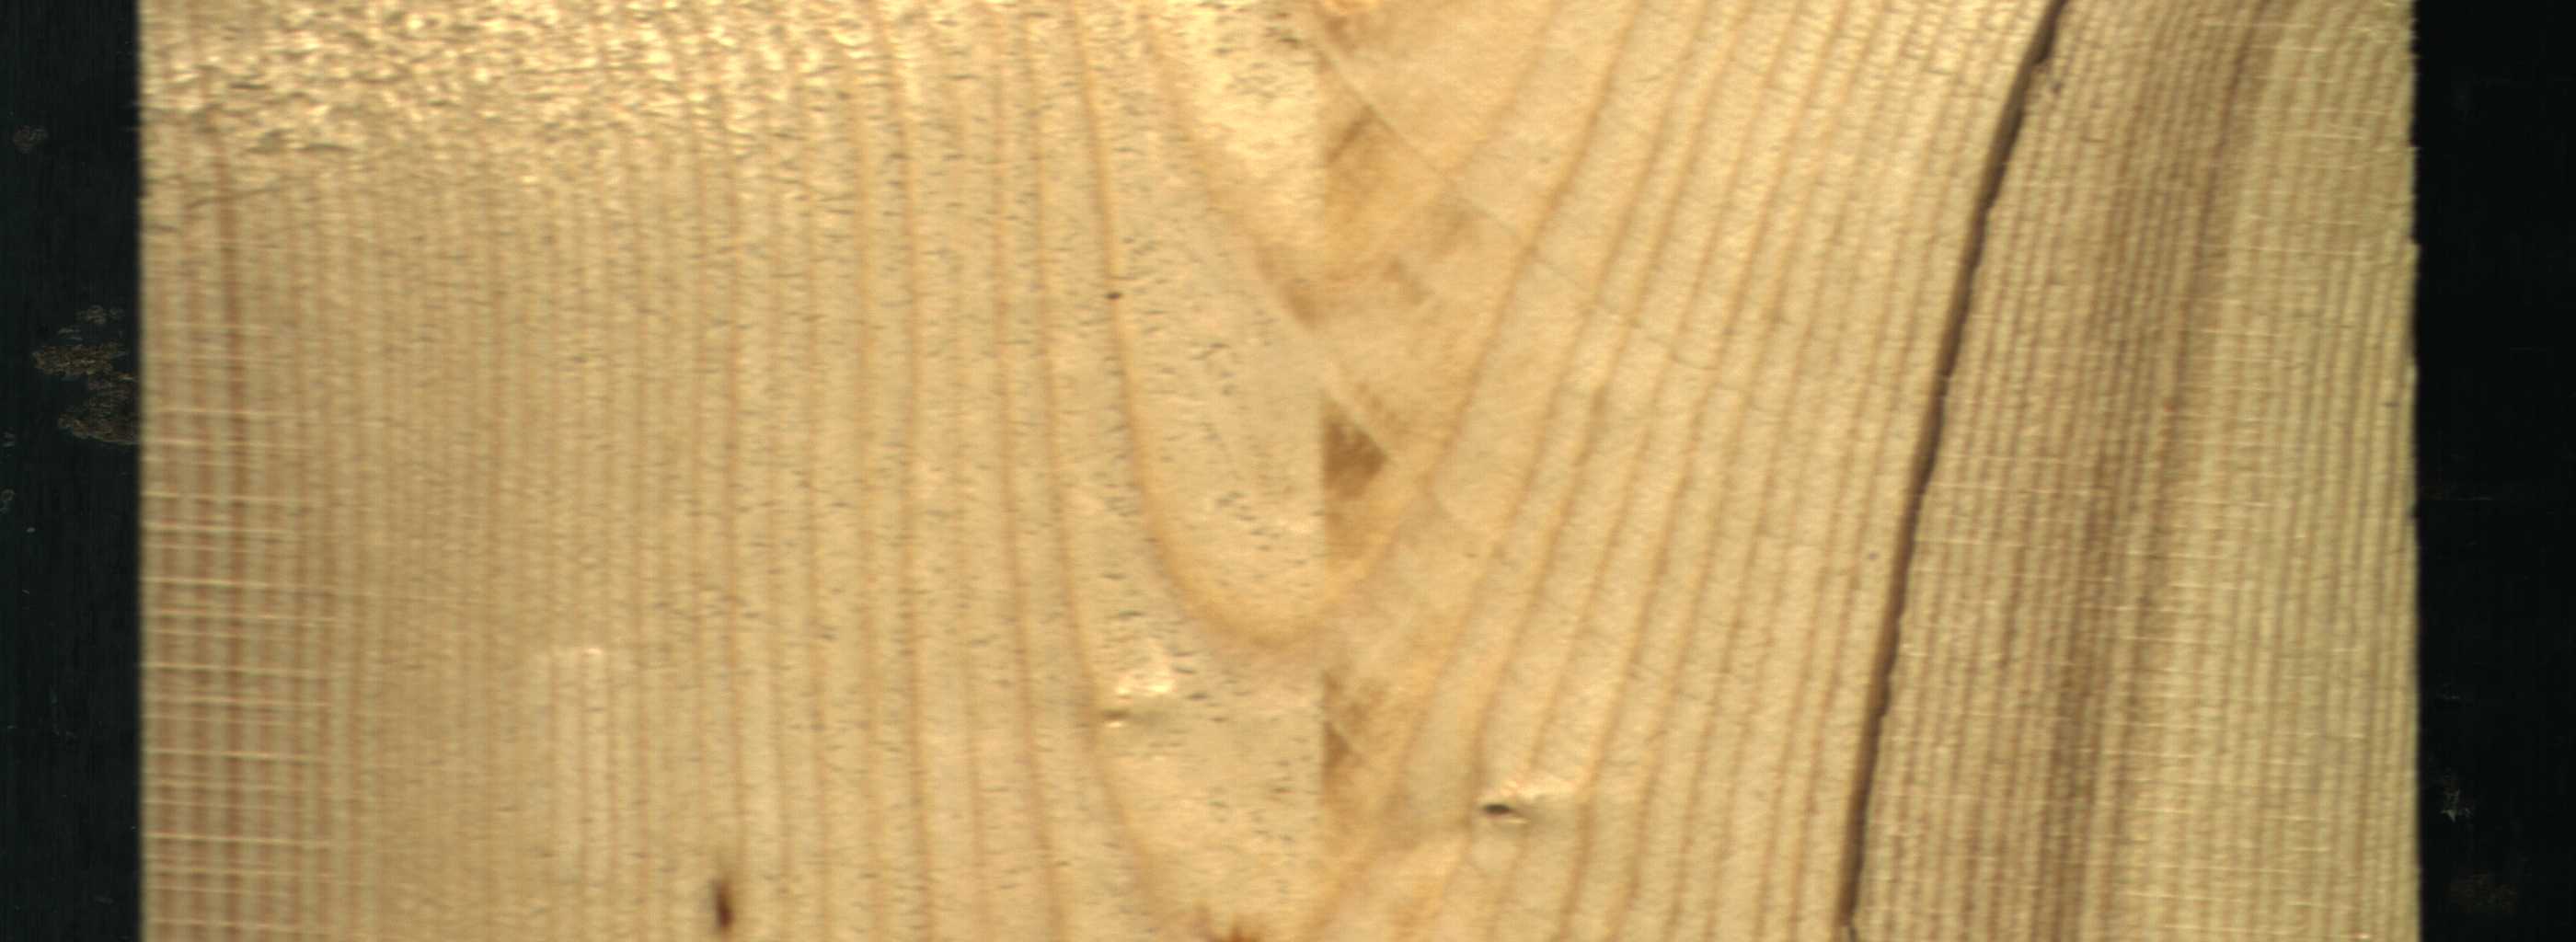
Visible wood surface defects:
resin
Crack
Live_Knot